Question: I'm using a simple form to write string to database, but the curly quotes (on retrieval) are being displayed as special characters.
So far I have tried changing the table collation to UTF-8 as well as using the CodeIgniter Typography class:
'''
1. alter table test.vocab convert to character set utf8 collate
utf8_unicode_ci;
2. $this->load->library('typography');
$data['item'] = $this->typography->auto_typography($data['item'], FALSE);
'''
This hasn't helped, though. Here's what the output looks like:

If needed I'll post more code. Please help.
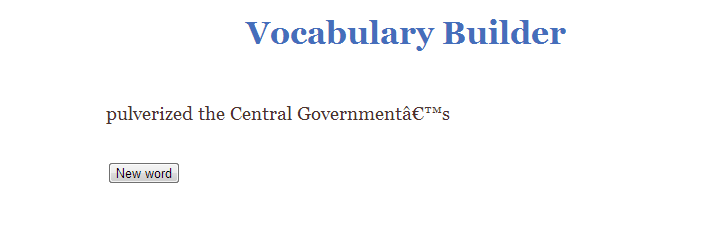
Answer: Thank you everyone, but it seems like what I needed was the 'mb_convert_encoding()' function:
'''
$i['item'] = mb_convert_encoding($i['item'], 'HTML-ENTITIES', 'UTF-8');
'''
Many thanks for taking out the time for commenting or answering.